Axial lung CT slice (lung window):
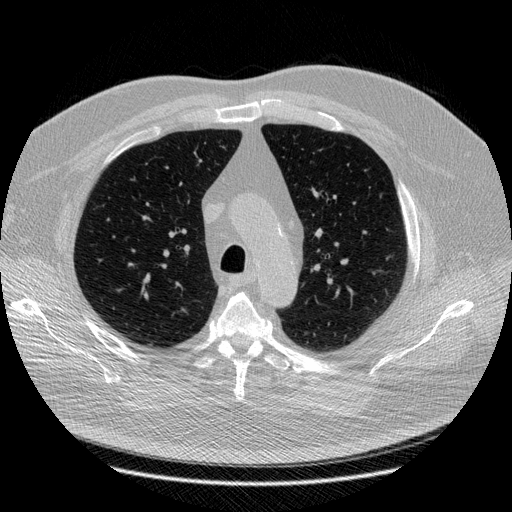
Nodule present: no